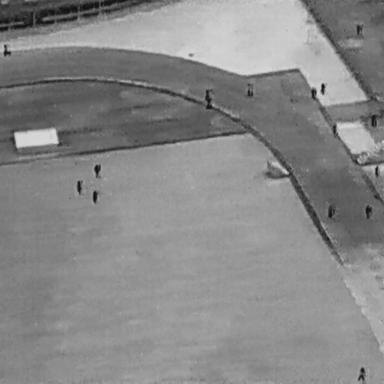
There are 15 People in the infrared image.